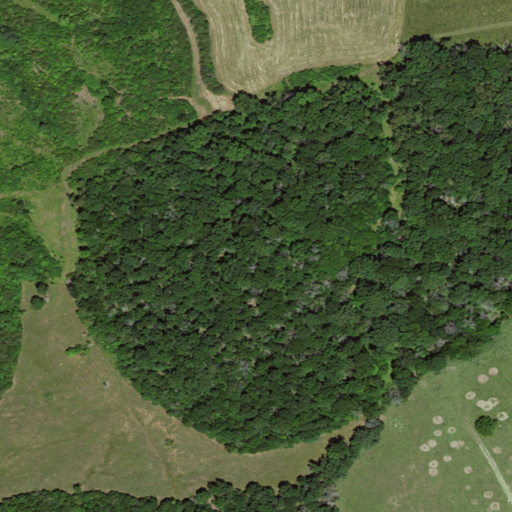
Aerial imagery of cape in Virginia named Stony Point containing deciduous forest, mixed forest, grassland, pasture, shrub, and evergreen forest